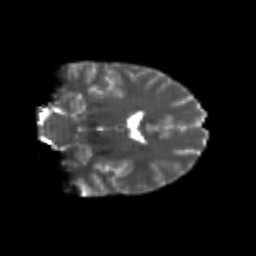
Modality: T2w
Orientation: coronal
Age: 22
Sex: female
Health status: healthy
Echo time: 0.074 s